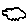
Label: cloud